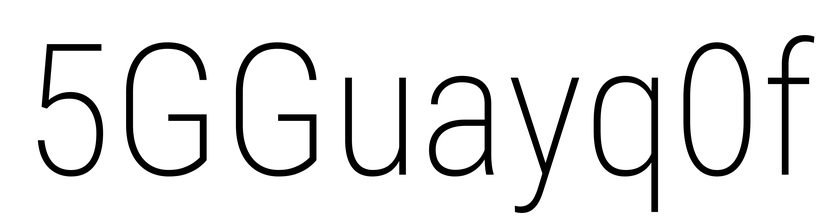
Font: Roboto_Condensed_ExtraLight